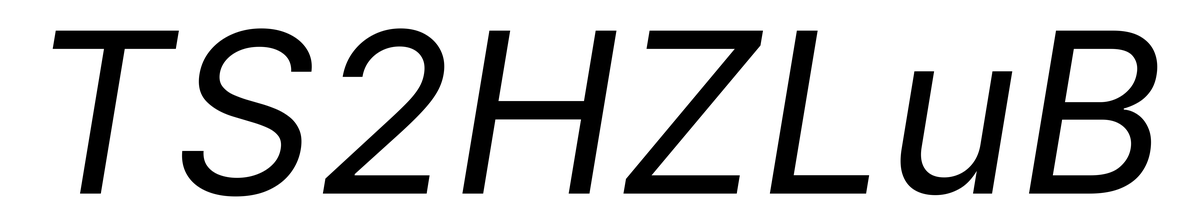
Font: Inter-Italic_Italic